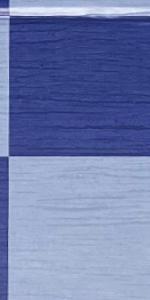
Label: Empty